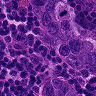
Metastatic tissue present: yes